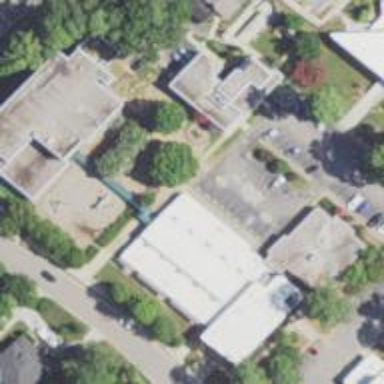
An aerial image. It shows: Commercial building that serves as school.